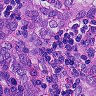
Metastatic tissue present: yes